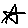
Label: star